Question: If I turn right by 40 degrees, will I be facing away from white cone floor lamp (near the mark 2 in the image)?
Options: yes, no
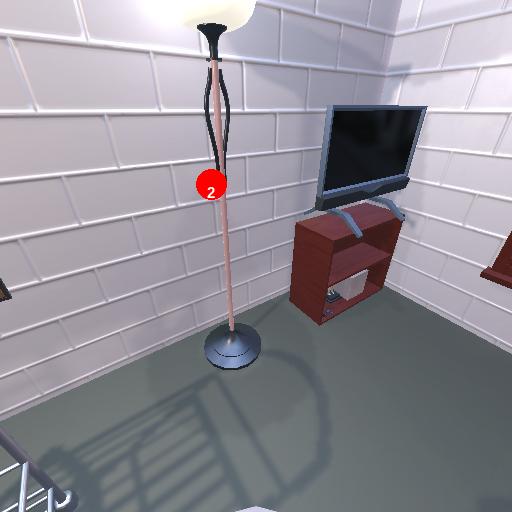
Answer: yes